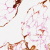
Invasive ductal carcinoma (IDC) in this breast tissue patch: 0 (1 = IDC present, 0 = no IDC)